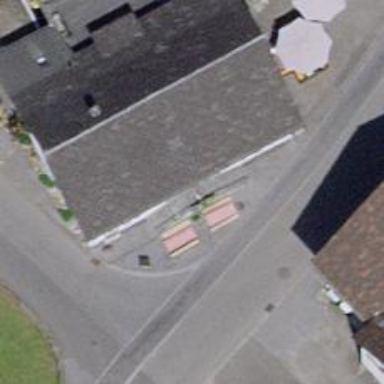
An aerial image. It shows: Restaurant.